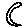
Label: moon